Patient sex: M
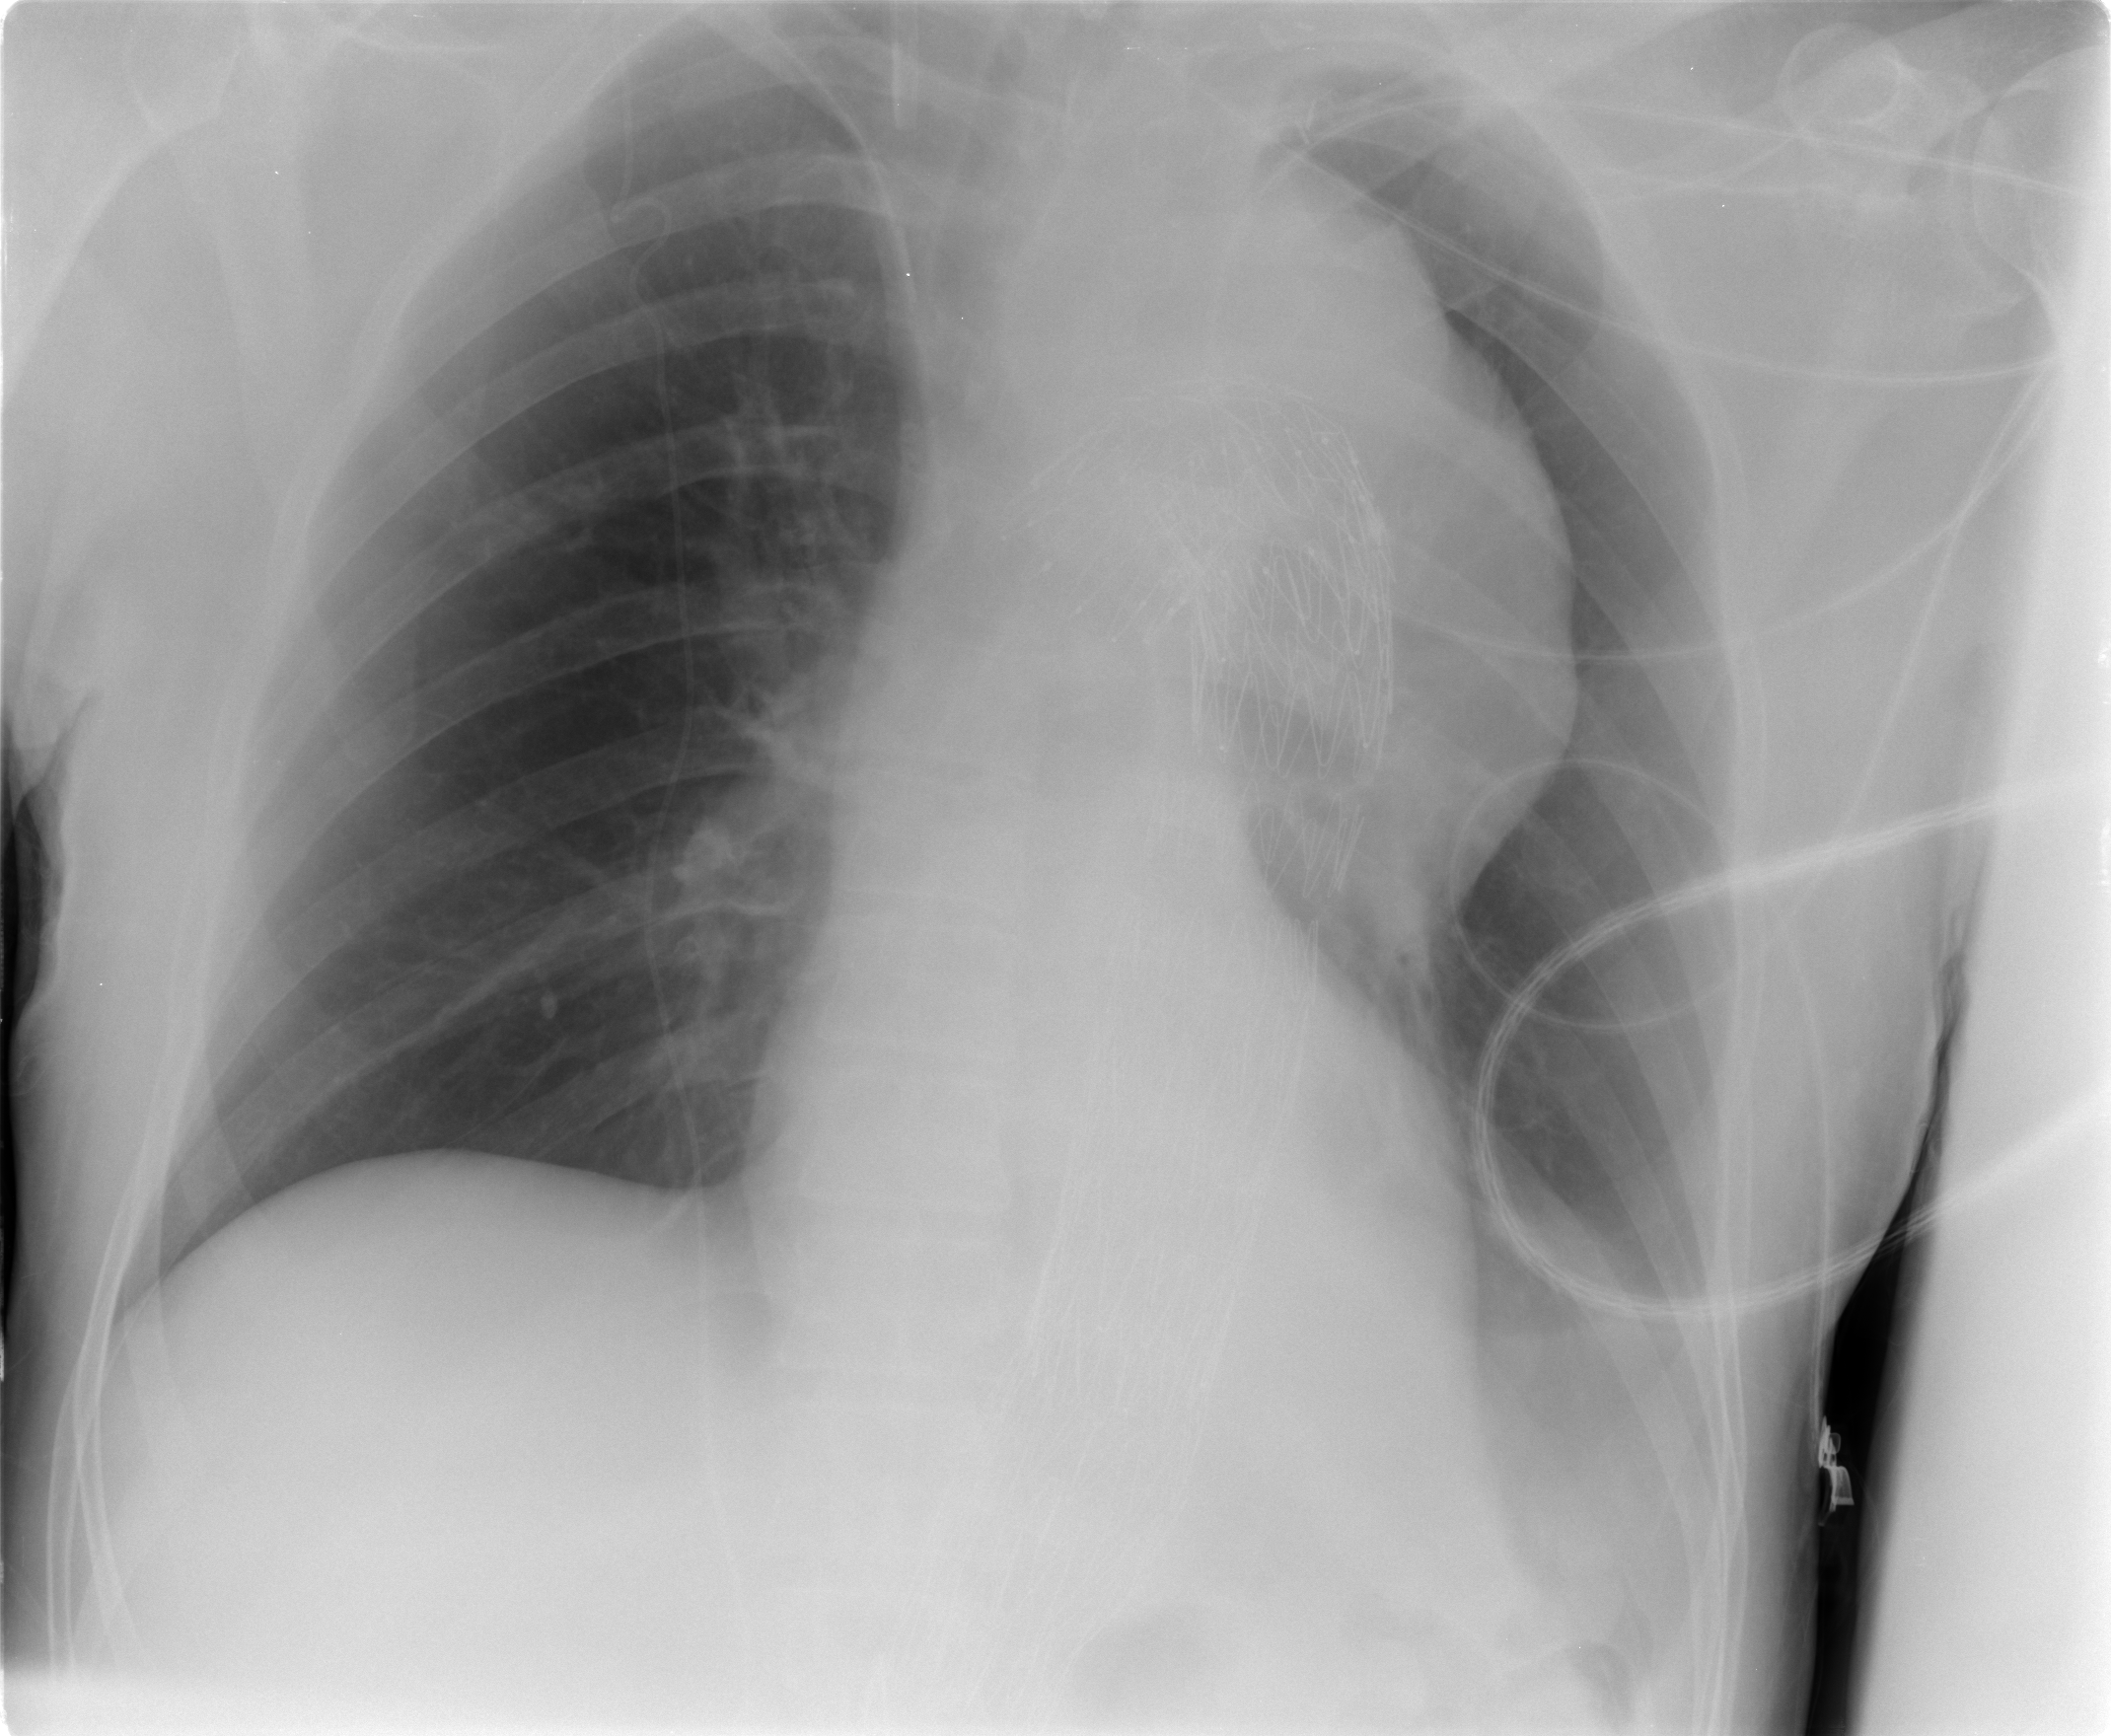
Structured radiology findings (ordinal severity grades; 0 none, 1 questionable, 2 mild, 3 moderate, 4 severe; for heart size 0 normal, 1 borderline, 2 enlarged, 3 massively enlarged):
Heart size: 2
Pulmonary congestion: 0
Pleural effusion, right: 0
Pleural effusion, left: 2
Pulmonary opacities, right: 0
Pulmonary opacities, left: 0
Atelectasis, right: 0
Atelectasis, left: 2